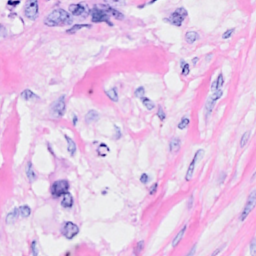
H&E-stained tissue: Breast